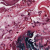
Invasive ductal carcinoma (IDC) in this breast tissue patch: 0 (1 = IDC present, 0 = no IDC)